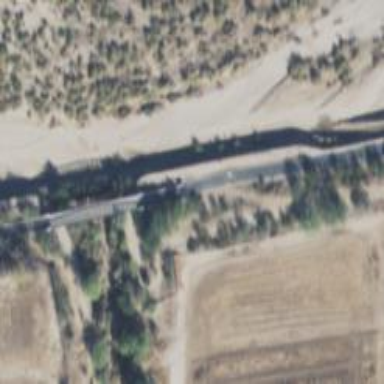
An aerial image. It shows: Cycleway bridge with asphalt surface.